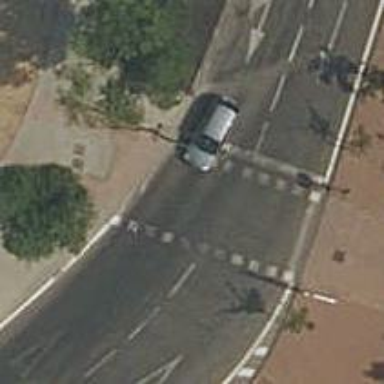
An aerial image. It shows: Road crossing with traffic signals.